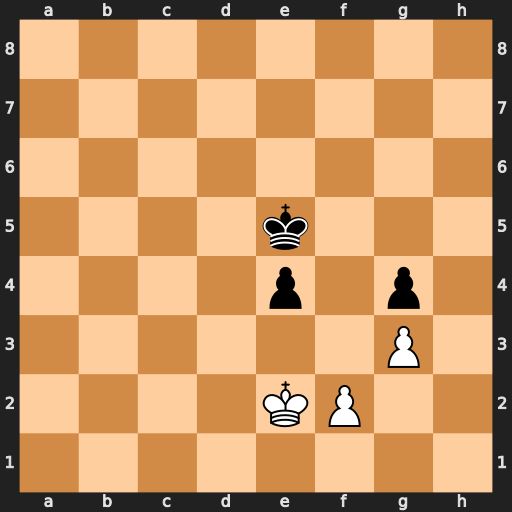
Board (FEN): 8/8/8/4k3/4p1p1/6P1/4KP2/8
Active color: w
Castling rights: -
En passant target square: -
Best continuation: Ke3 Kf5 Kd4 e3 fxe3